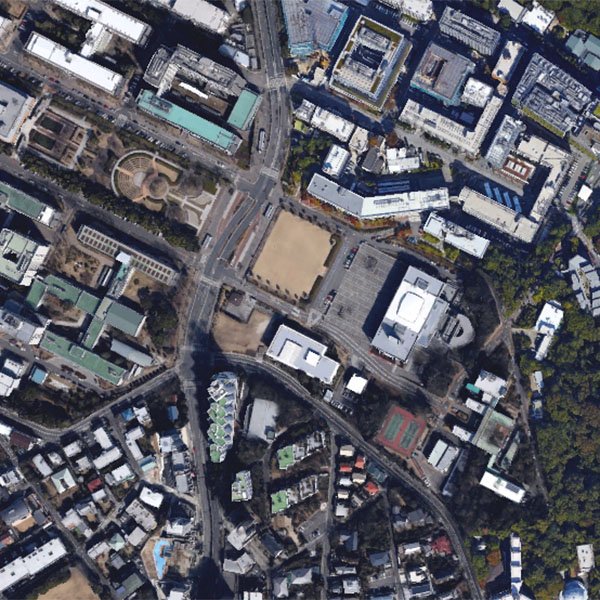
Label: School